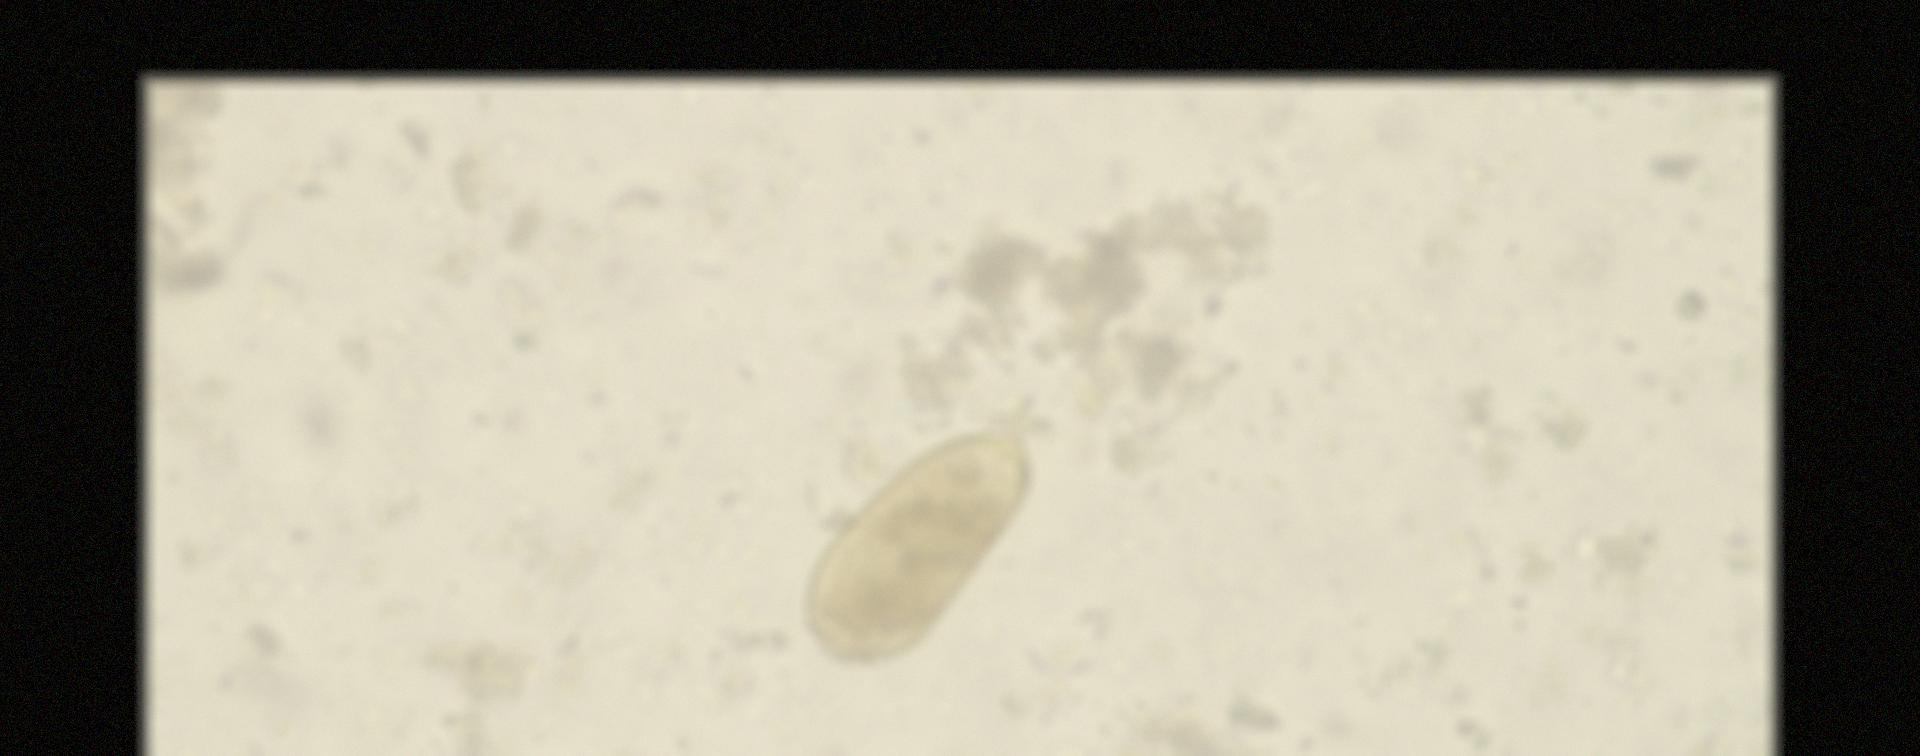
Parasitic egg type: Paragonimus spp